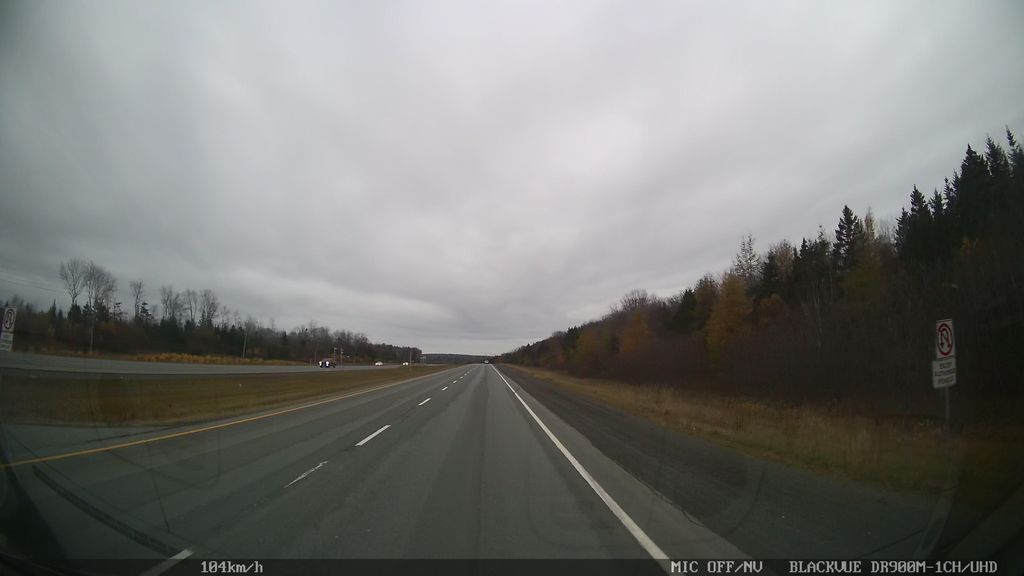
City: halifax